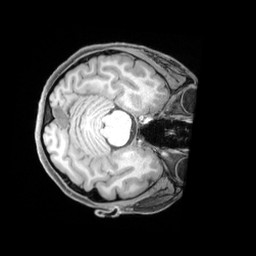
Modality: T1w
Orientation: axial
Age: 32
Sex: female
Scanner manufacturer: siemens
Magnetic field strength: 3 T
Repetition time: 1.97 s
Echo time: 0.00206 s